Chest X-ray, PA view. Patient: 65 years old, sex F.
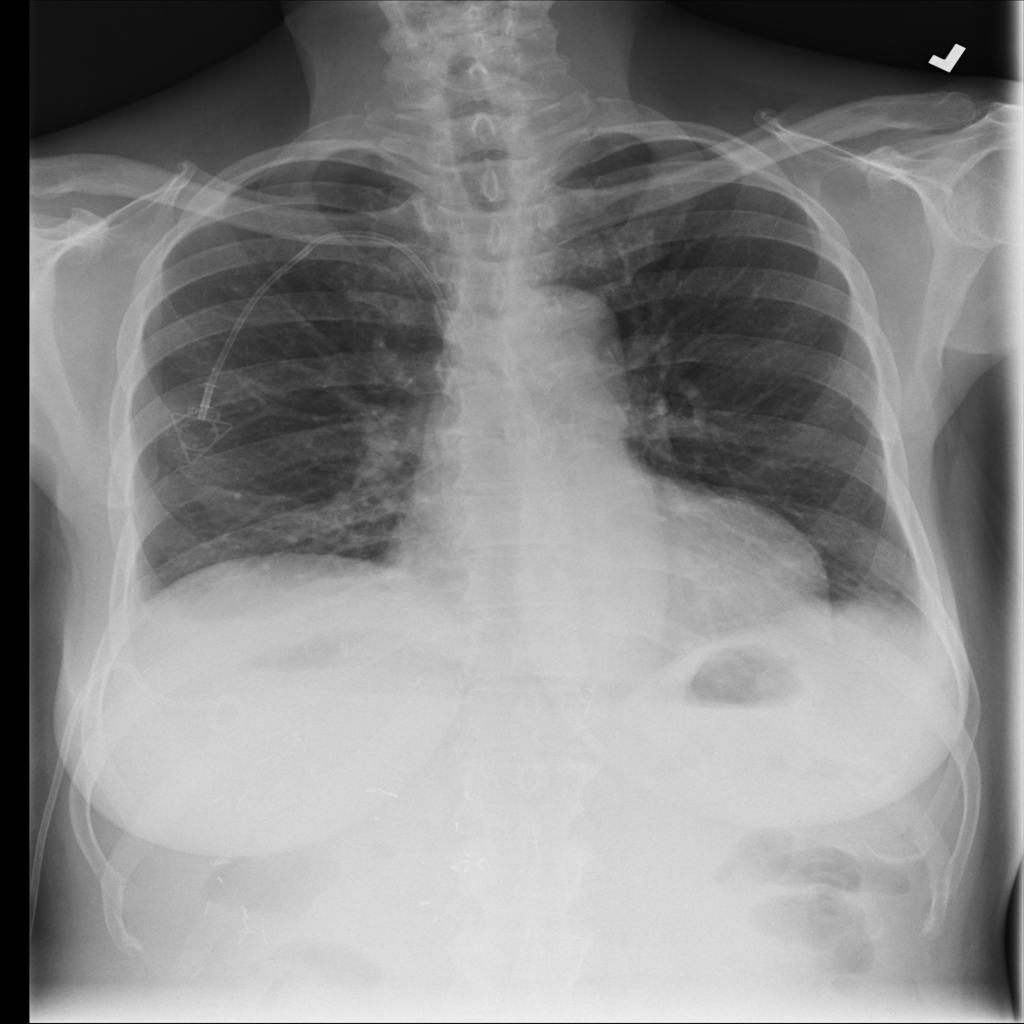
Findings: Atelectasis, Effusion, Infiltration